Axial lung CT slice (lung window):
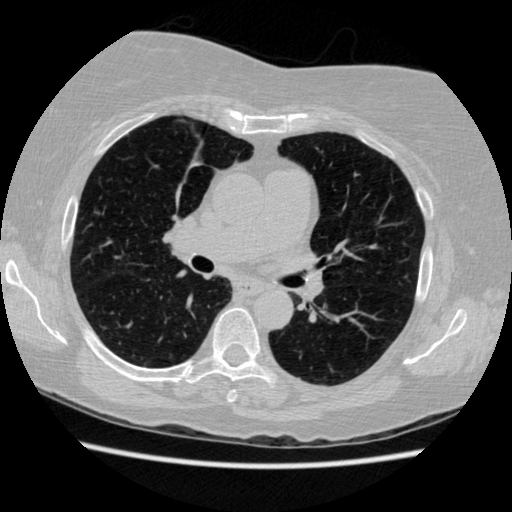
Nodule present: no